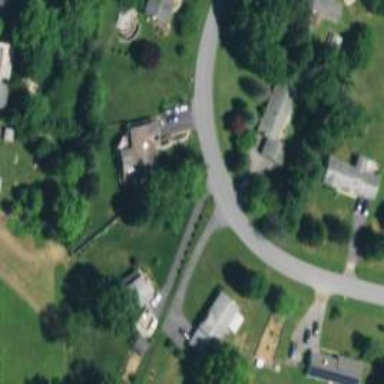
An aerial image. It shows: Driveway.